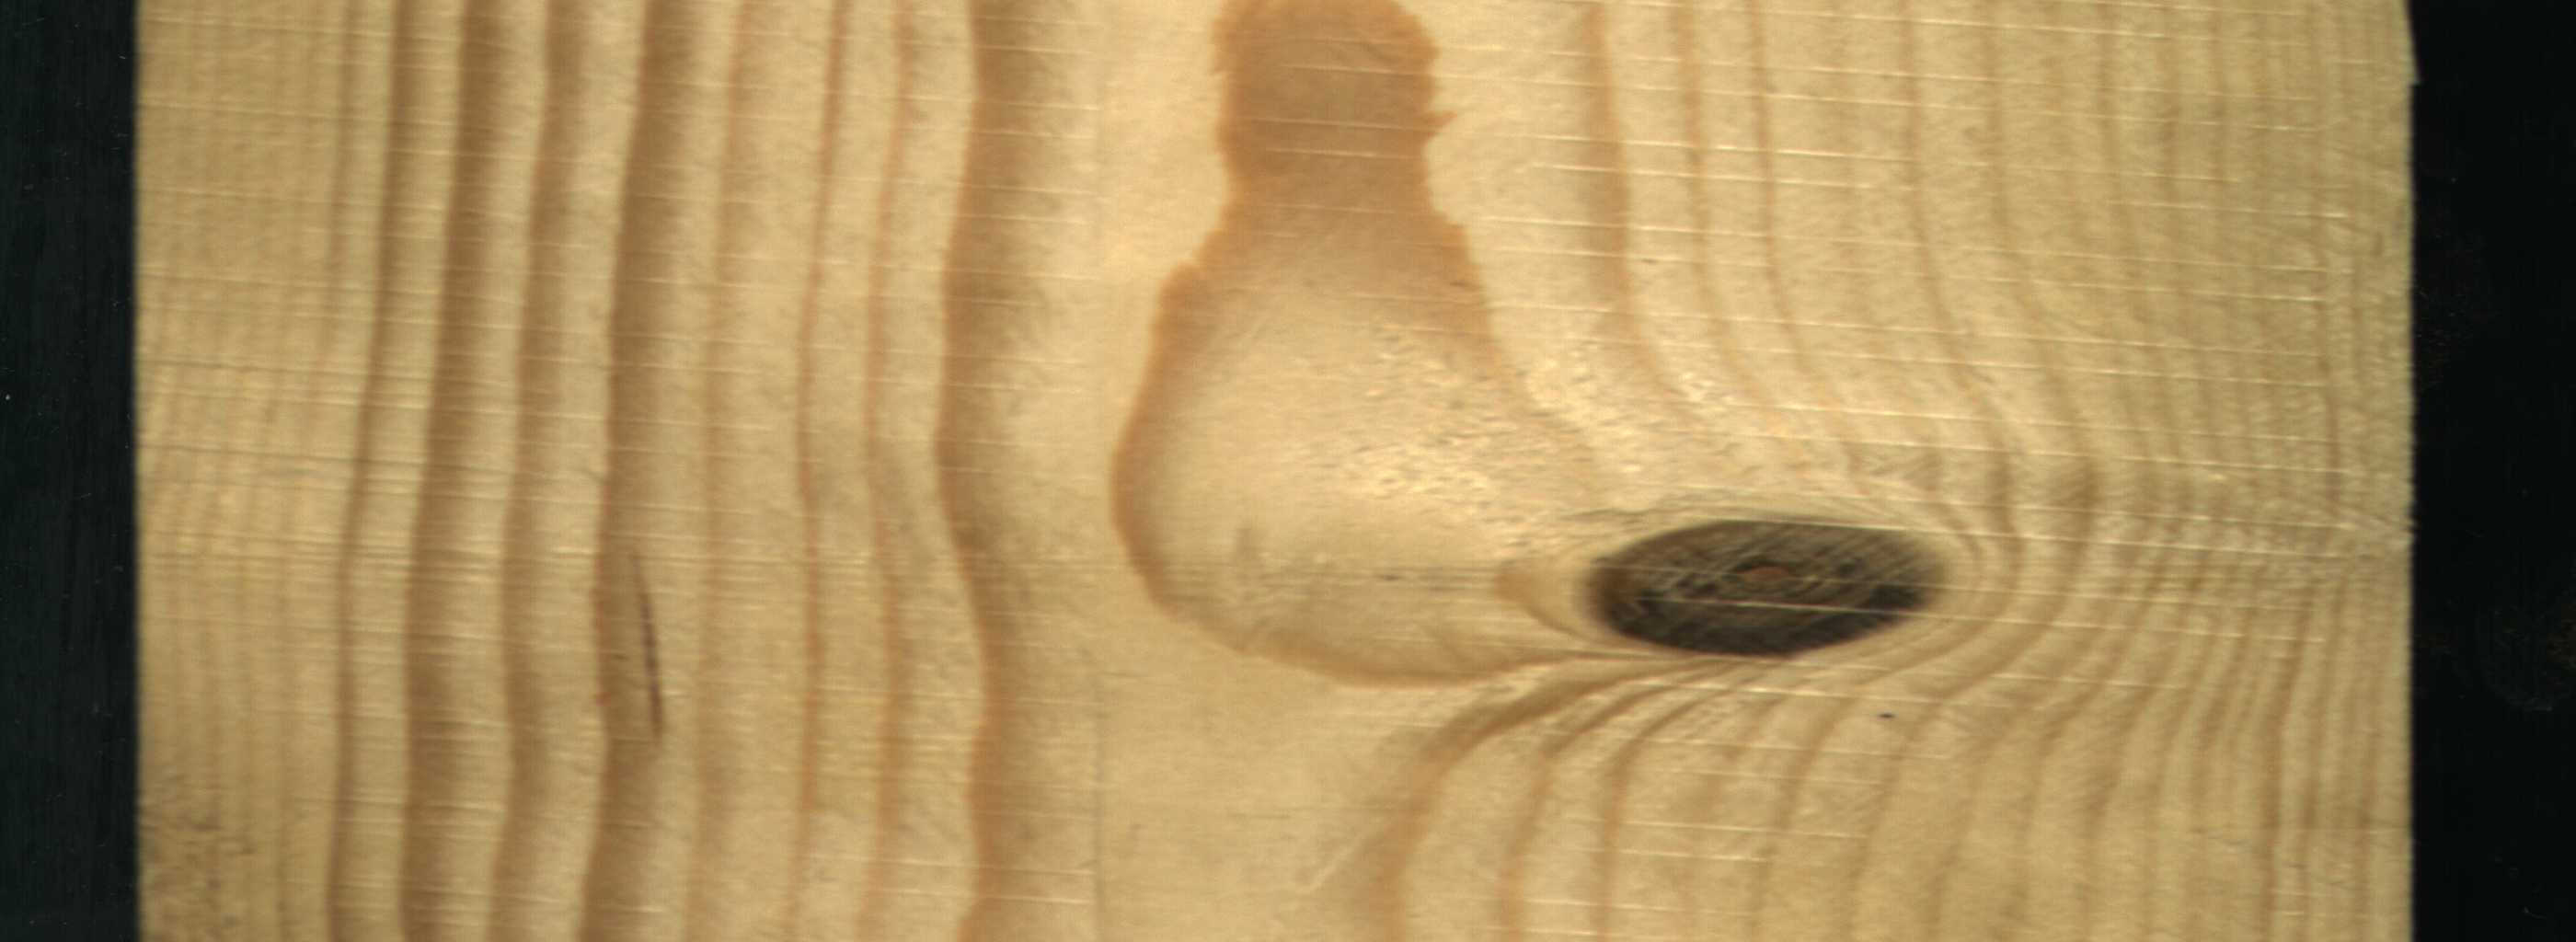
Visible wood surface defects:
resin
Dead_Knot